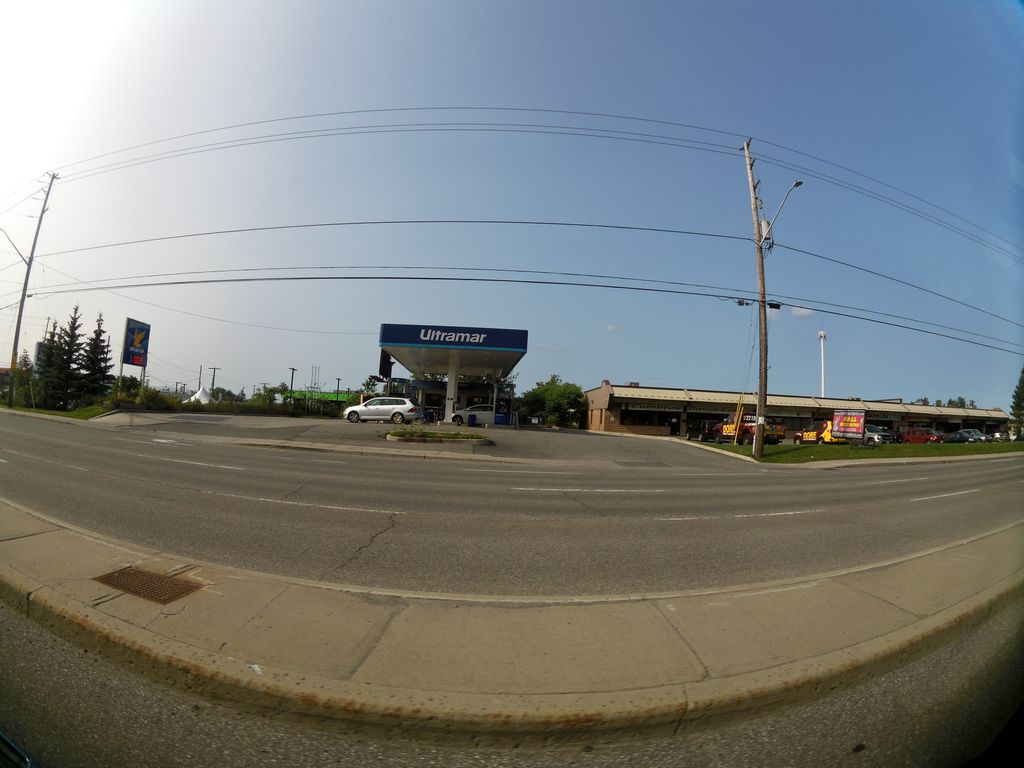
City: ottawa-gatineau